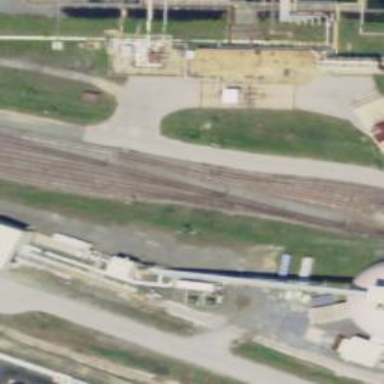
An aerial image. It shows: Railway yard in service.